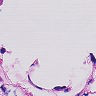
Metastatic tissue present: no